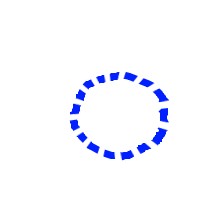
Shape: circle